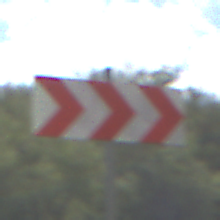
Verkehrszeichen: RichtungstafelnInKurvenGrossLinks
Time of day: Midday
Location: Outdoor (Nature)
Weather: PartlyCloudy
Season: NotSpecified
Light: Natural